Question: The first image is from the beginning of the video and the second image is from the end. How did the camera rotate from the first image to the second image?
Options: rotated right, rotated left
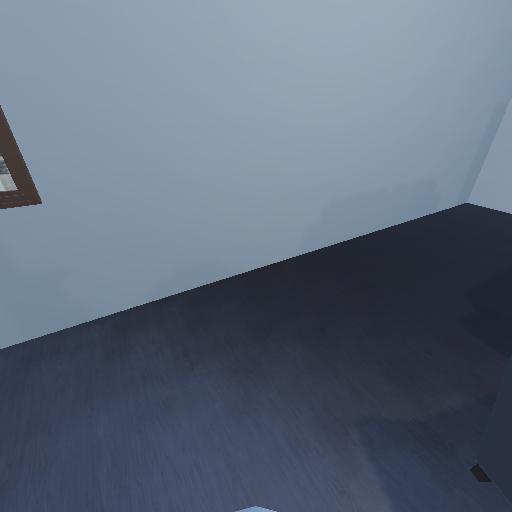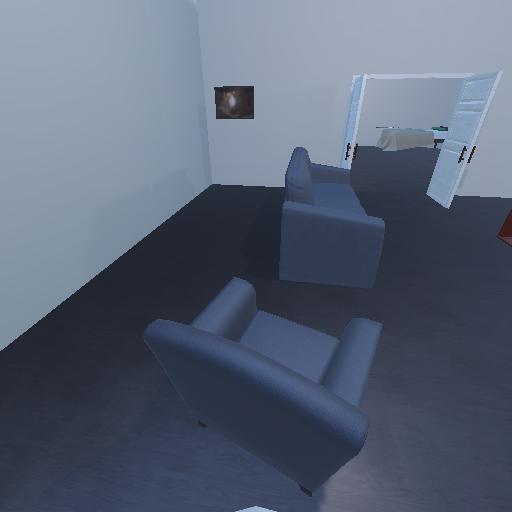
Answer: rotated right